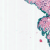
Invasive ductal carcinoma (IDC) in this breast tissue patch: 0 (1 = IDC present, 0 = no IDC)